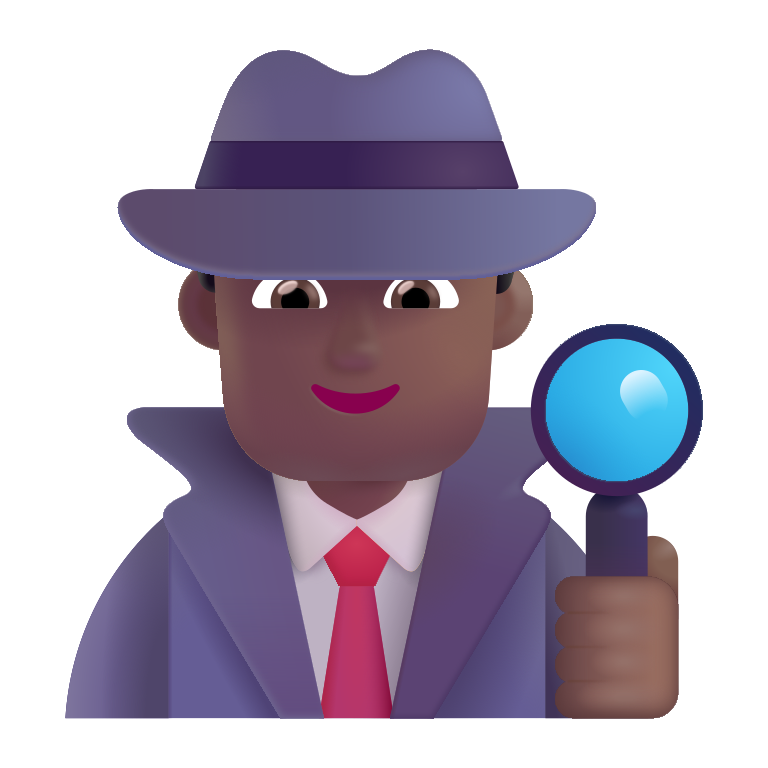
man detective color  dark